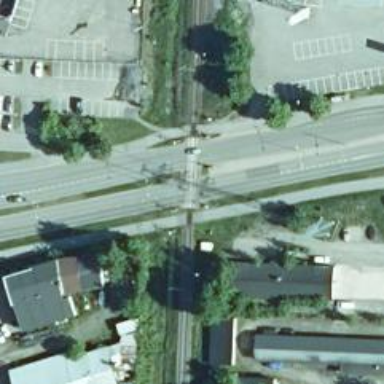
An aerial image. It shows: Level crossing with light signals and saltire markings.